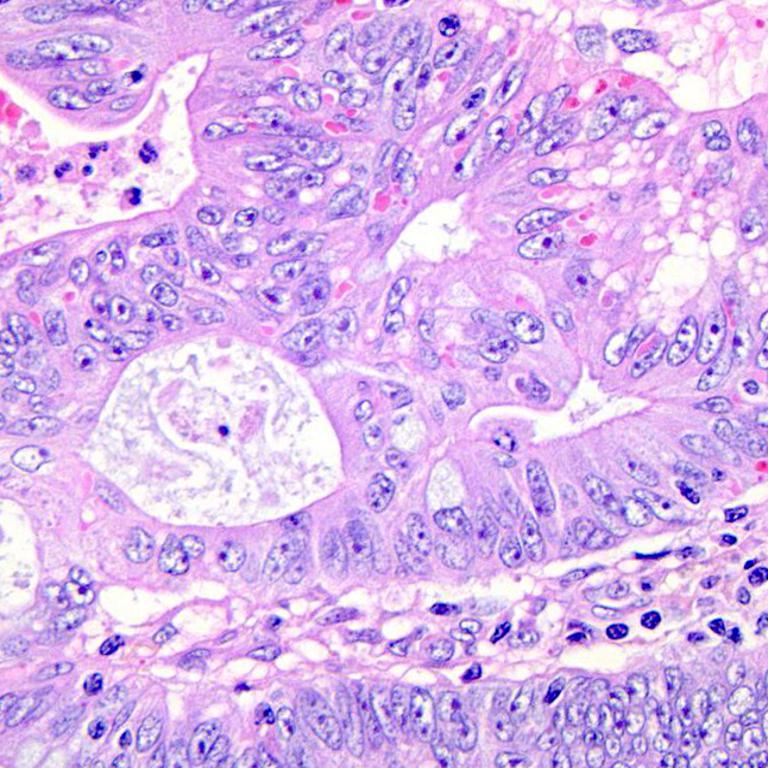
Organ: colon
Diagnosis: adenocarcinomas